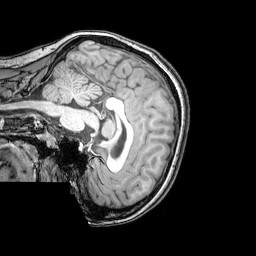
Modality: T1w
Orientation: sagittal
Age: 22
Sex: female
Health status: healthy
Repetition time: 0.081 s
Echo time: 0.037 s